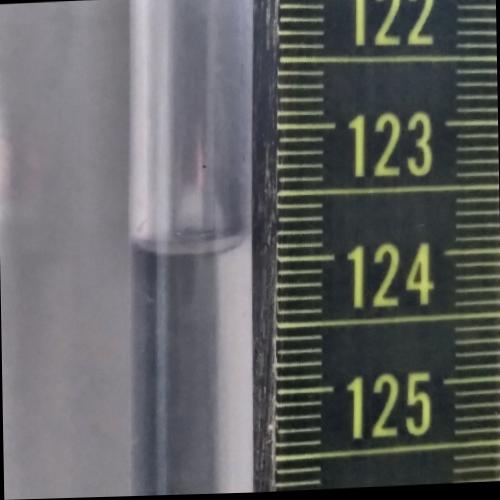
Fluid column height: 123.9 cm